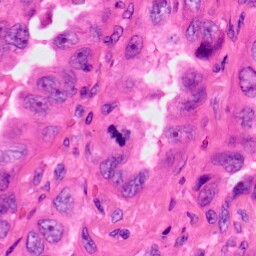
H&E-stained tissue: Lung